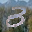
Label: 3